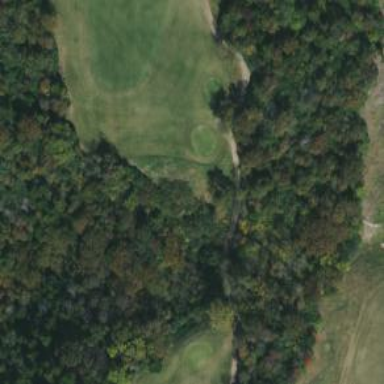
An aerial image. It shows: Path designated for golf carts.